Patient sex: M
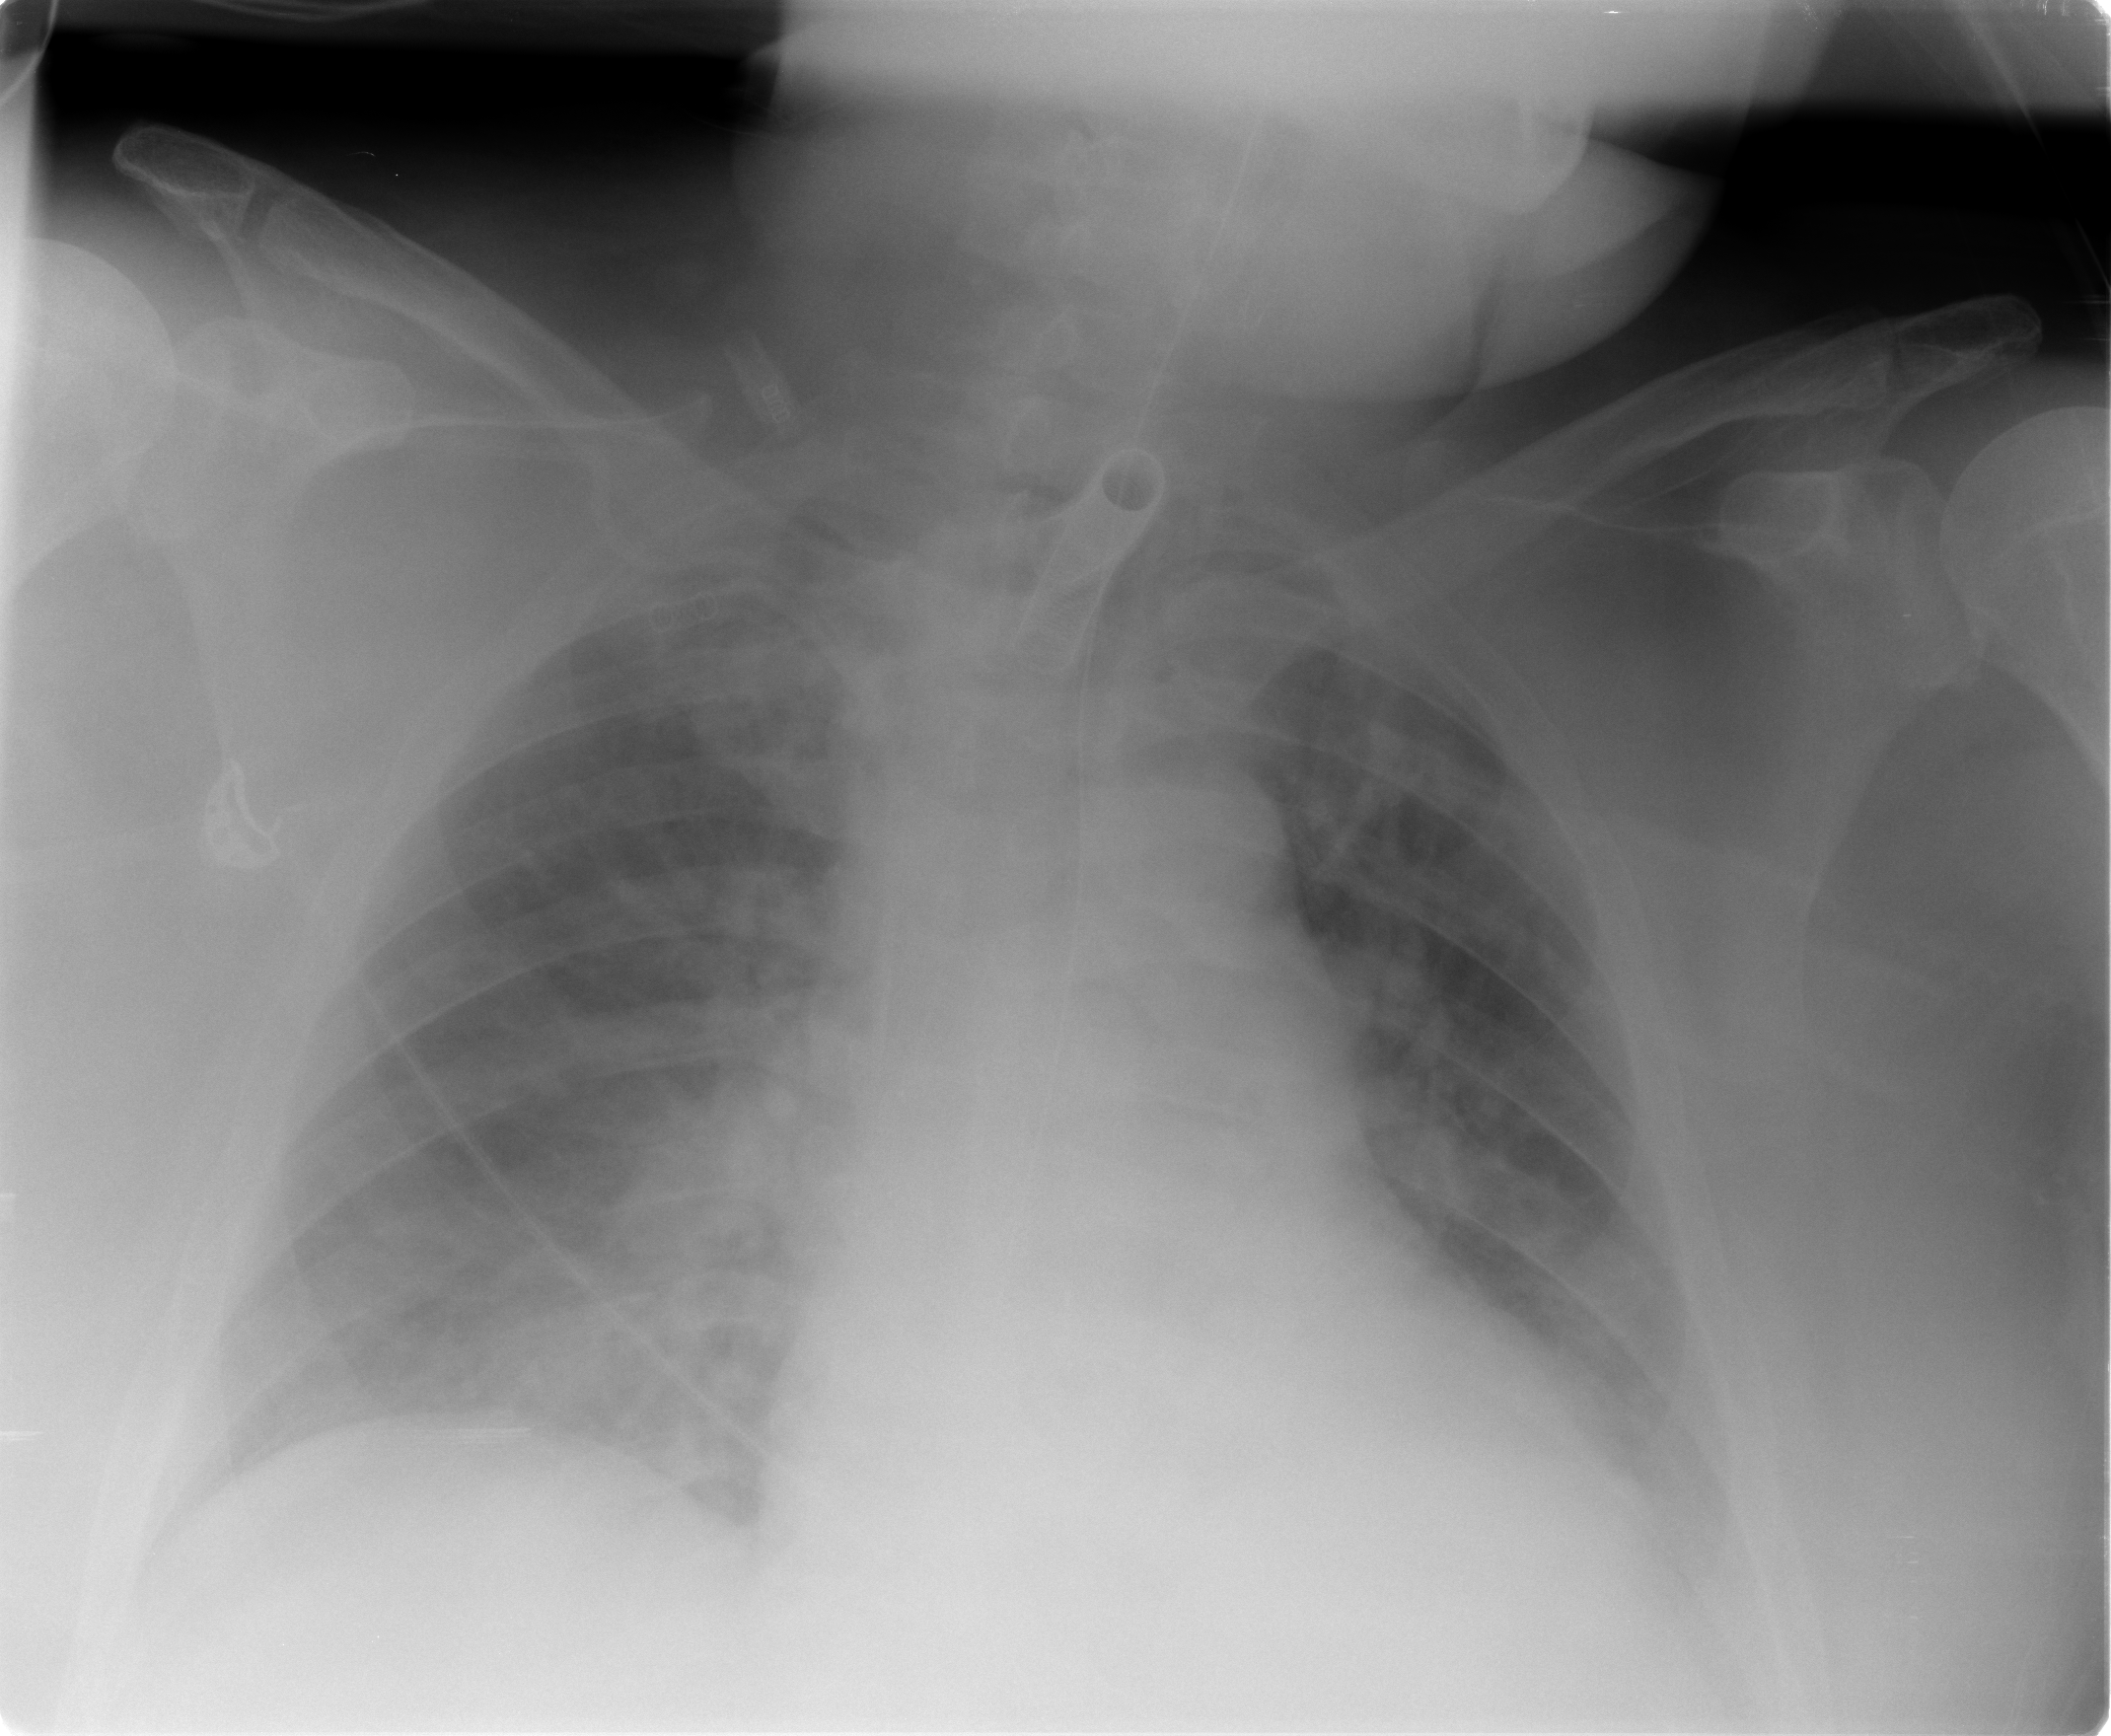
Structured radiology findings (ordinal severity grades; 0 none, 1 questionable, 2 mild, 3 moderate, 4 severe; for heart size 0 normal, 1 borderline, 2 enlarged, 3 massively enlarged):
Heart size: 2
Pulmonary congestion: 3
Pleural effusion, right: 2
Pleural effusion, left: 2
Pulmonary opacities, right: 0
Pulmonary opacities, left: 0
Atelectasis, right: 2
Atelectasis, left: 2